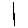
Label: line